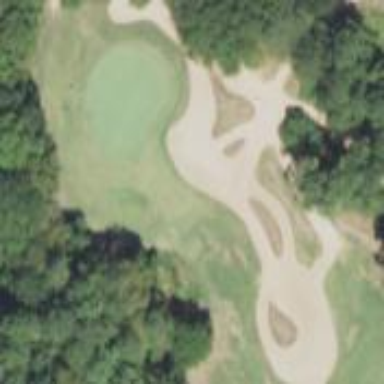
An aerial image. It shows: Sand bunker on golf course.